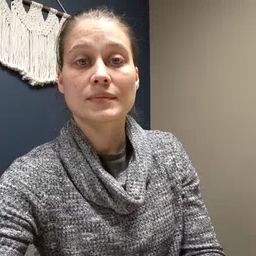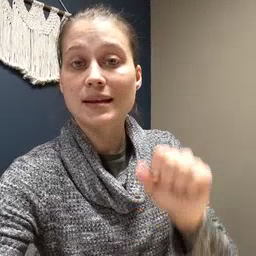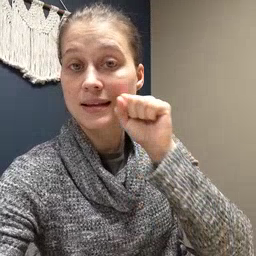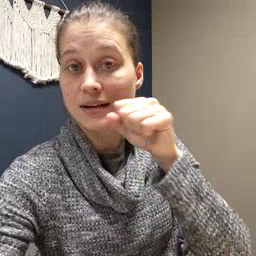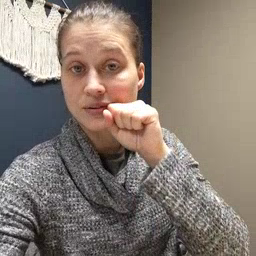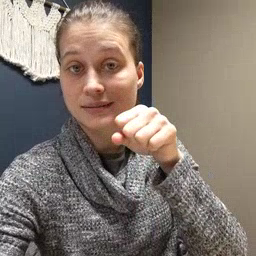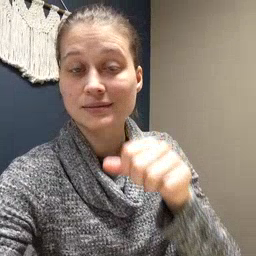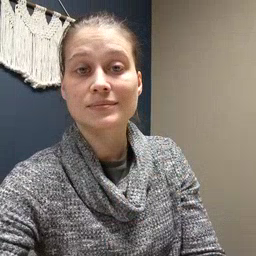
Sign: carrot